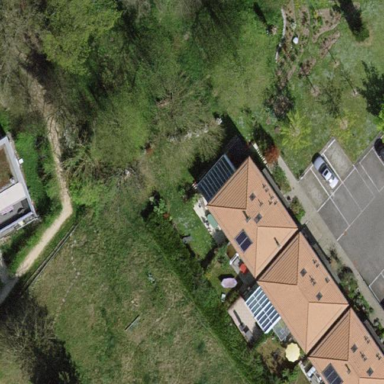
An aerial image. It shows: Garden surrounded by fence.